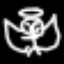
Label: angel